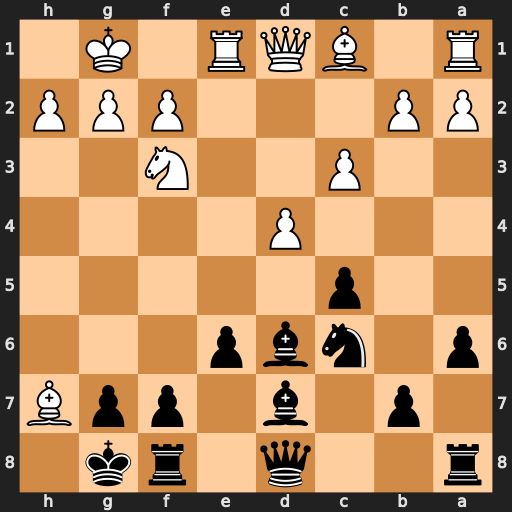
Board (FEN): r2q1rk1/1p1b1ppB/p1nbp3/2p5/3P4/2P2N2/PP3PPP/R1BQR1K1
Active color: b
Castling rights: -
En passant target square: -
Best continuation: Kxh7 Ng5+ Kg6